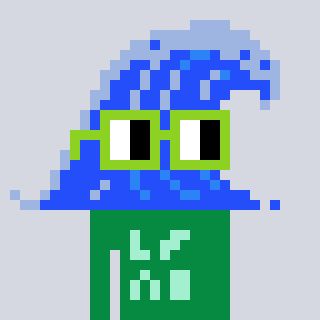
a pixel art character with square light green glasses, a wave-shaped head and a green-colored body on a cool background